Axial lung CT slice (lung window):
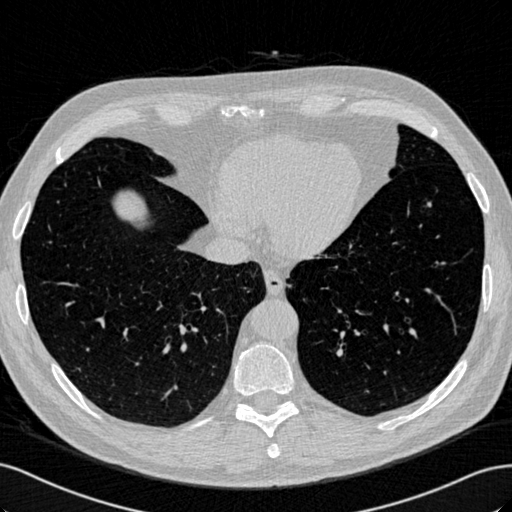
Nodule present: no